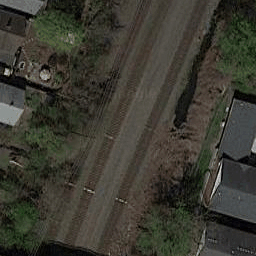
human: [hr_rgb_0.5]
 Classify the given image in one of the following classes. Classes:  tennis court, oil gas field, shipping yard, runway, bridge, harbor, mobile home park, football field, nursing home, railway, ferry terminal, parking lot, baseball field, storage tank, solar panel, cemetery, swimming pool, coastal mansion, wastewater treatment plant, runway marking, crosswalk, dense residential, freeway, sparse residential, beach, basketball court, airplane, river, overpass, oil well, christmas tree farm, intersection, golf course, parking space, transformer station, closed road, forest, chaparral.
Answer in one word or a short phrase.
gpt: railway